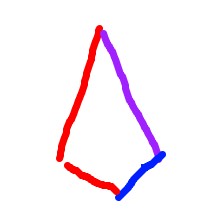
Shape: kite